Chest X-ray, PA view. Patient: 31 years old, sex M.
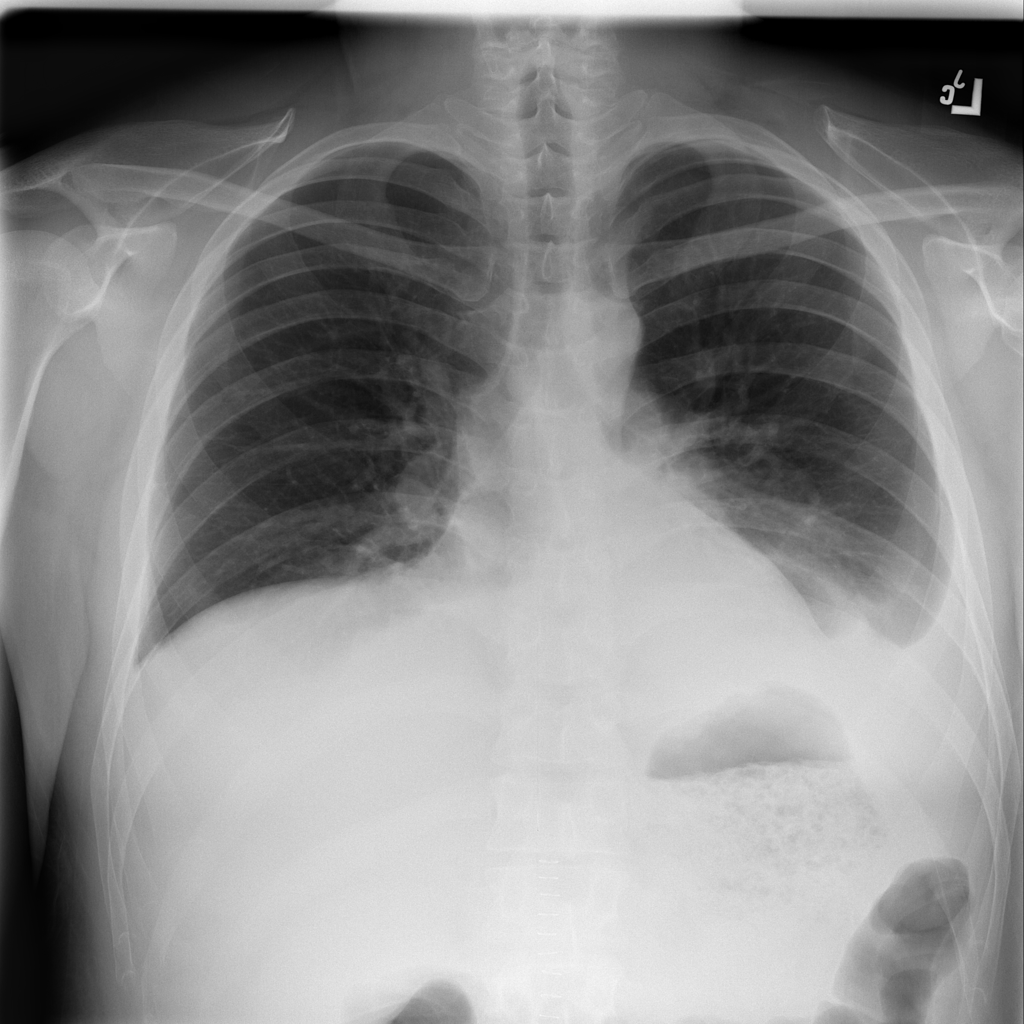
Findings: Atelectasis, Effusion